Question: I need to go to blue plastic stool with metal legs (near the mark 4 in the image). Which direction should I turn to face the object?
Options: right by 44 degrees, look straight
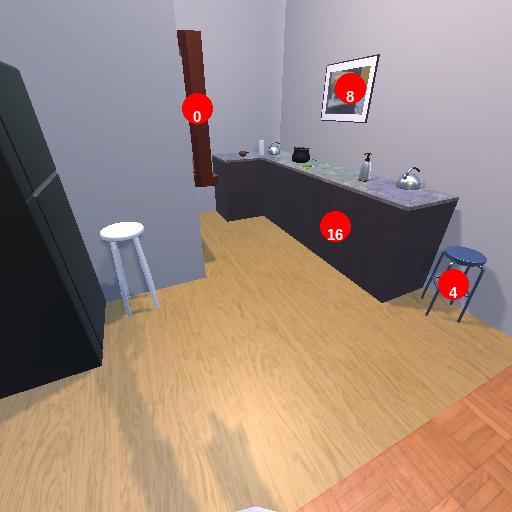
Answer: right by 44 degrees